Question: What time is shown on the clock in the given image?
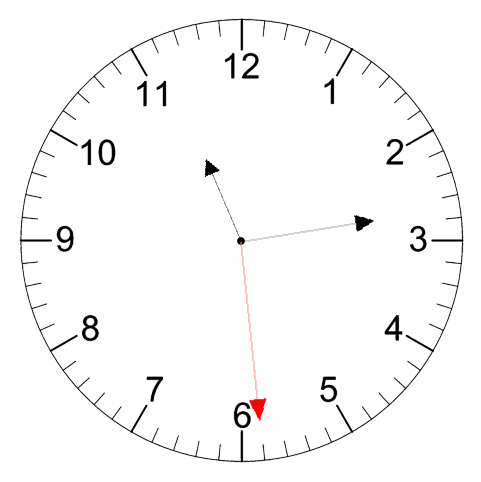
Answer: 11:13:29